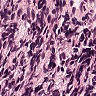
Metastatic tissue present: no